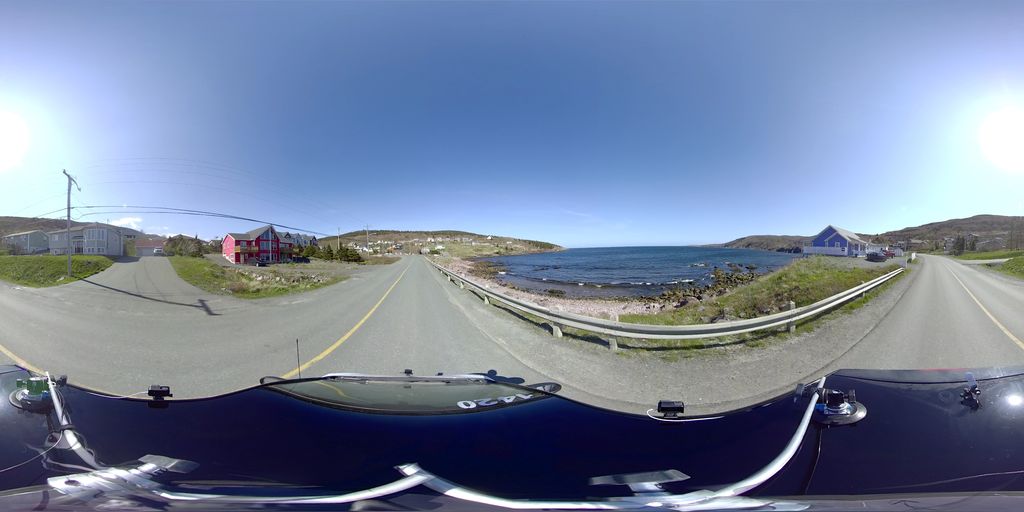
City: st_johns